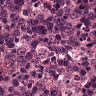
Metastatic tissue present: no